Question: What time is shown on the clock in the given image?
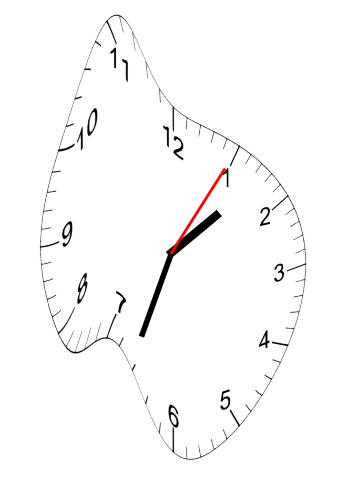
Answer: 01:33:05